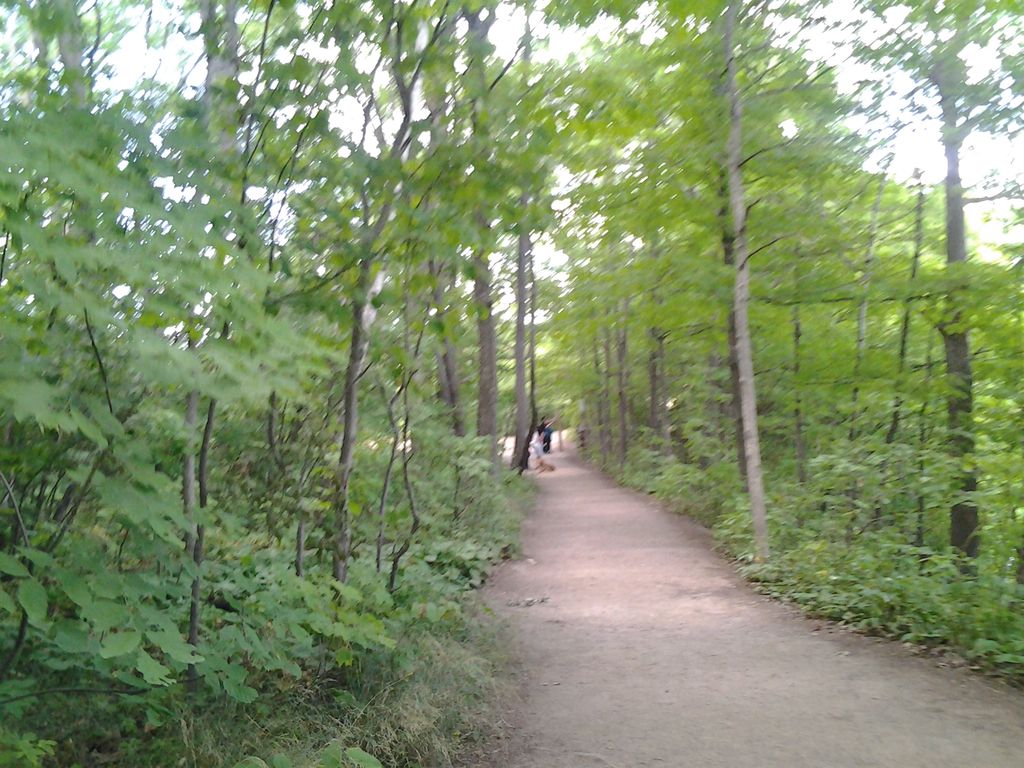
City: hamilton